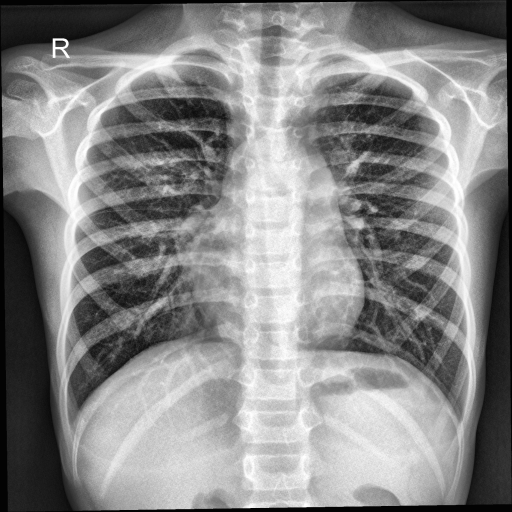
Finding: NORMAL